Question: I'm trying to move a view down programmatically given a certain number of rows using this code:
'''
view.frame = CGRectMake(0, 40*rows, 320, 80)
'''
But it will only move down to a certain point. I think the problem is that the parent view doesn't take up enough space for the view to move into, but I'm not sure. Here's a screenshot of what I'm talking about:

I'm programmatically adding links to the "Links" section and want to move the "Settings" section down to account for this. How can I accomplish this?
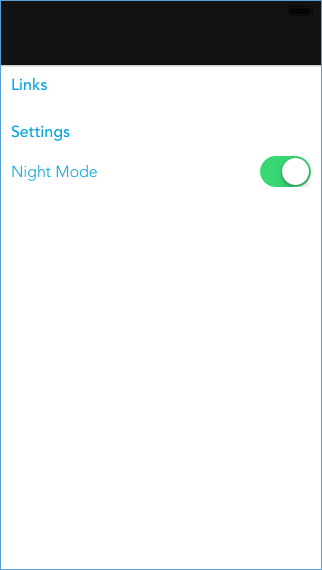
Answer: Don't try to calculate positions like this! I mean, you can, but you're asking for trouble. Think about all the trouble you'll run into if you ever want to support landscape mode, or if Apple decides to release another screen size. You'd need to make these calculations all over again.
2 solutions:
# Solution 1: use a TableView. (recommended)
TableViews already have dynamic resizing built-in. I recommend using section headers for "Links", "Settings", "Night Mode". You can use custom Views for section headers by implementing this TableView delegate method:
'''
-(UIView *)tableView:(UITableView *)tableView viewForHeaderInSection:(NSInteger)section
'''
The links section will have as many tableViewCells as you need, but Settings and Night Mode will have 0 rows. For this, you can implement:
'''
- (NSInteger)tableView:(UITableView *)tableView numberOfRowsInSection:(NSInteger)section
'''
# Solution 2: Use AutoLayout
Essentially you use constraints to place the first link row directly below the "links" view, place each link row directly below the previous link row, and place the "Settings" view directly below the last link row.
### Visual Diagram
(each '|' is a constraint that specifies vertical distance between the views.)
'''
[Links]
|
[link row 1]
|
[link row 2]
|
[link row 3]
|
[Settings]
'''
While this method is better than using frames because you can easily support multiple screen sizes, I do not recommend this method. This approach is essentially re-doing a lot of the work UITableView already does for you. But its good to be aware of multiple approaches so you can make an informed decision.